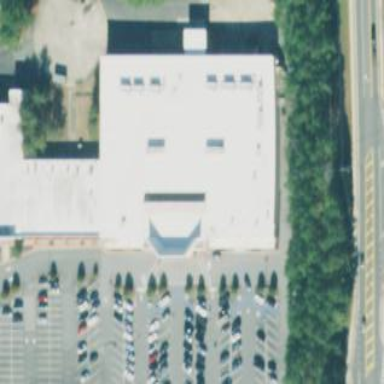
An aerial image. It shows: Supermarket building with pharmacy inside.